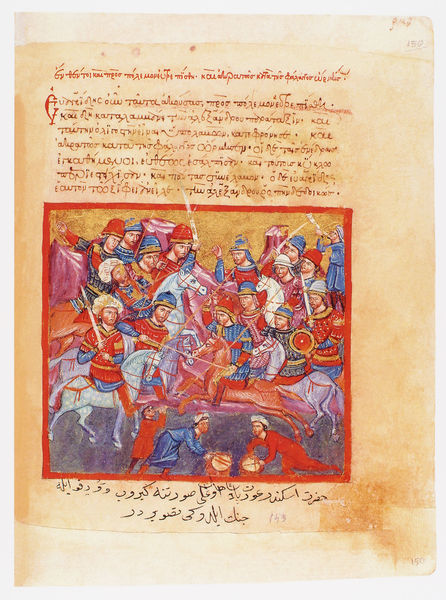
Titel: Der griechische Alexanderroman
Institution: Venedig, Hellenic Institute Codex Gr. 5
Schlagwörter: blau, kampf, weiß, männer, rot, kappen, gold, pferde, reiter, schrift, papier, lila, schlacht, soldaten, bögen, druck, illustration, schilder, schwerter, säbel, text, beschriftung, ritter, trommel, rüstung, schimmel, buchseite, helme, arabisch, krieger, lanzen, persien, bildunterschrift, handschrift, trommeln, buchmalerei, alexander der große, 150, alexanderroman, darius